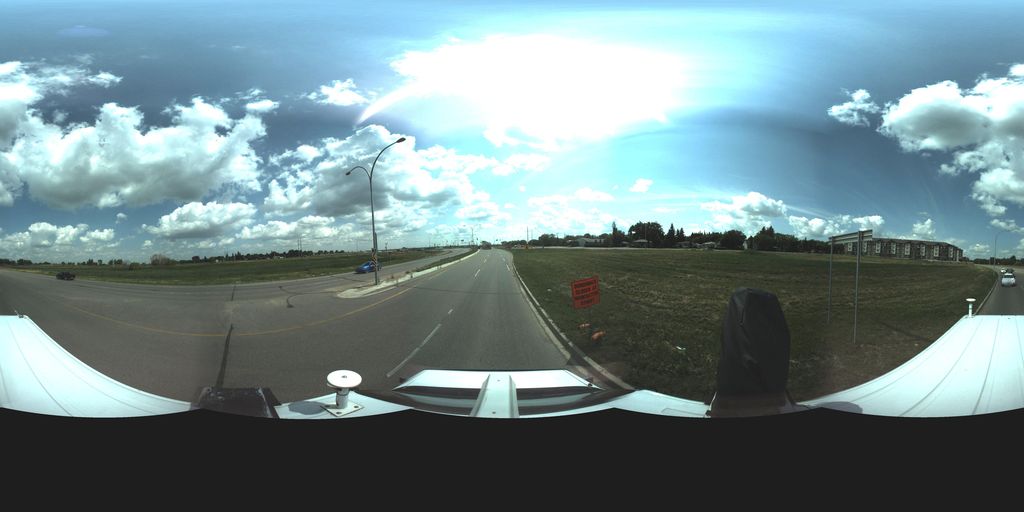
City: saskatoon